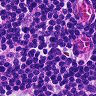
Metastatic tissue present: no